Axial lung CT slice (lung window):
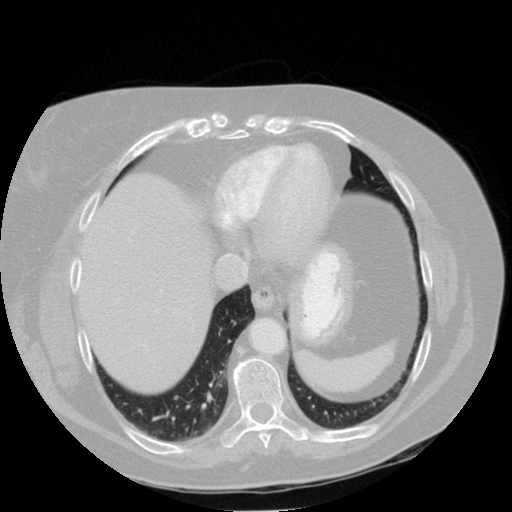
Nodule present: no